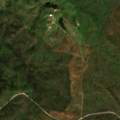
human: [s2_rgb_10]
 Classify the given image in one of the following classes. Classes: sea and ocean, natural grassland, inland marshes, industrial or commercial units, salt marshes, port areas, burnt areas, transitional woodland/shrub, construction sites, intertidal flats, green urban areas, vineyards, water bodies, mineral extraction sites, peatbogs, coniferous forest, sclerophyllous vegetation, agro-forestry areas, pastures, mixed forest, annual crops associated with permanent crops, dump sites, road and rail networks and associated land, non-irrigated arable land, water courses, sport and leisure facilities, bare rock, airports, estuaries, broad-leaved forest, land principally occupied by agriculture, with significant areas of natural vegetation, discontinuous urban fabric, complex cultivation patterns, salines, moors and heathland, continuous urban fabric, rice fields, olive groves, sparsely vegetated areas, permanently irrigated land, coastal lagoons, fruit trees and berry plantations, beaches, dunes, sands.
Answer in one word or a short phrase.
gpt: pastures, agro-forestry areas, broad-leaved forest